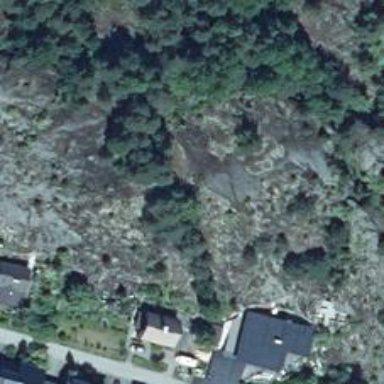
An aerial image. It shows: Cliff in nature.